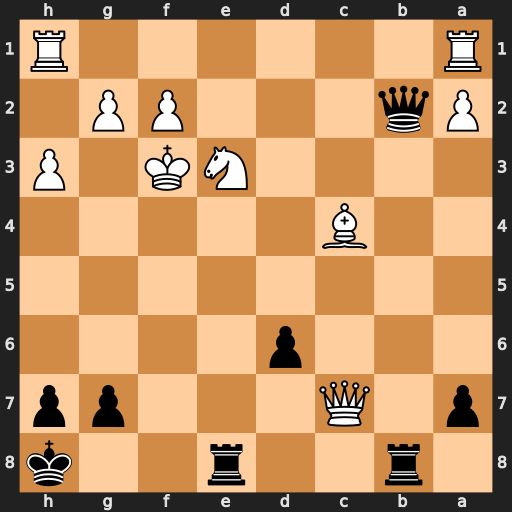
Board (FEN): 1r2r2k/p1Q3pp/3p4/8/2B5/4NK1P/Pq3PP1/R6R
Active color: b
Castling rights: -
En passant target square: -
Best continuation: Rf8+ Bf7 Rb7 Qxb7 Qxb7+